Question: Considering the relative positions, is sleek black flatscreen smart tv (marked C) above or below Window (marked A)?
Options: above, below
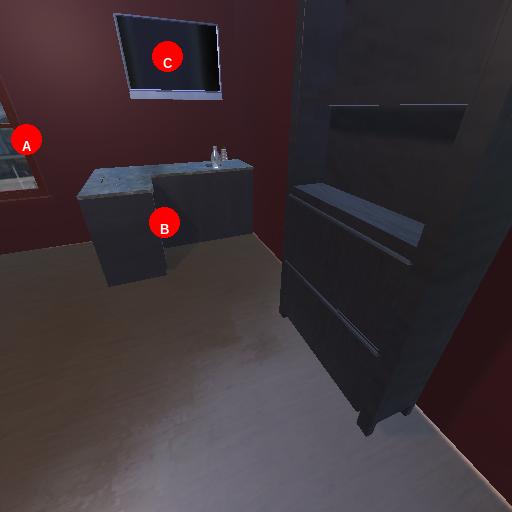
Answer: above